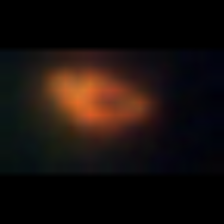
Taxon: Unknown_phyto
Group: Unknown